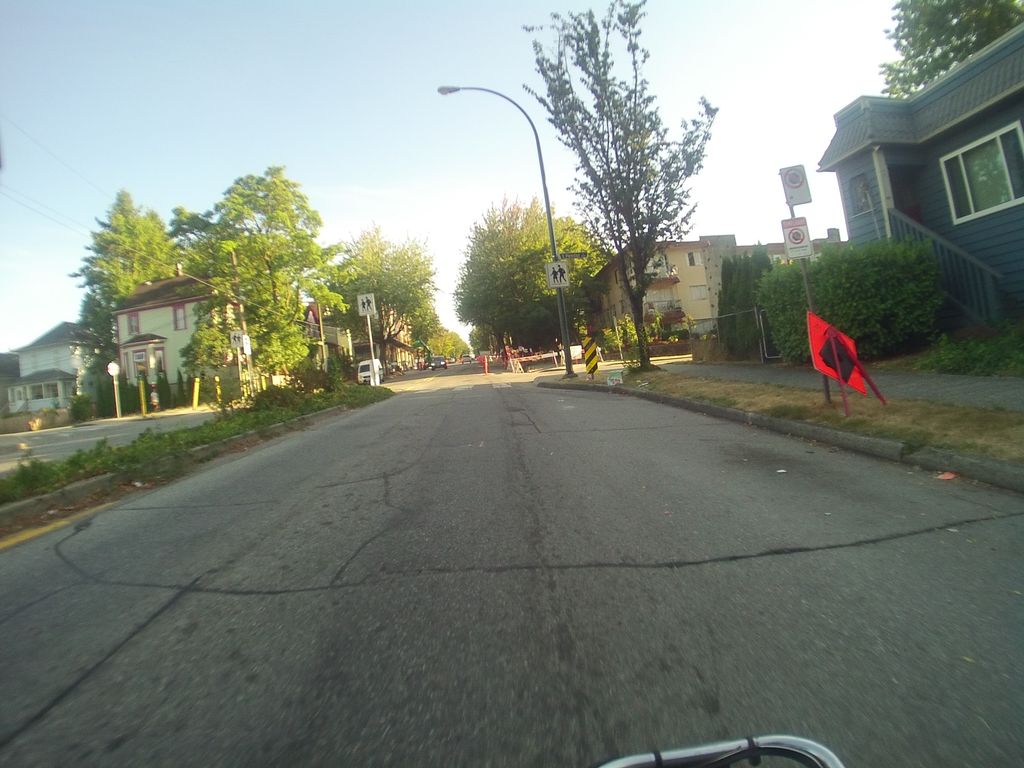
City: vancouver